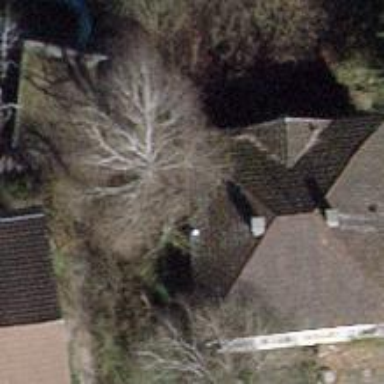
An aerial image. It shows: Building with hipped roof shape.